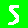
Digit: 5